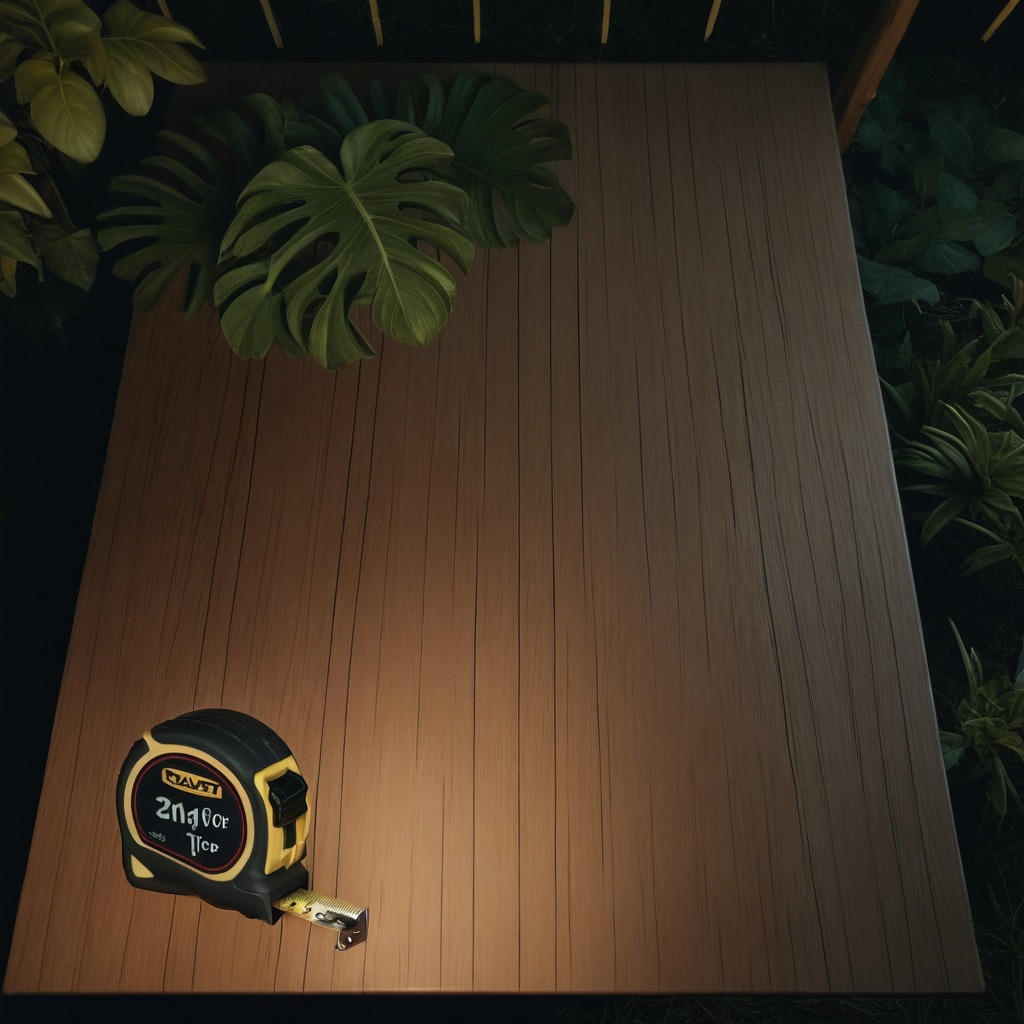
A measuring tape is lying on a wooden table inside a jungle field workshop tent at night.